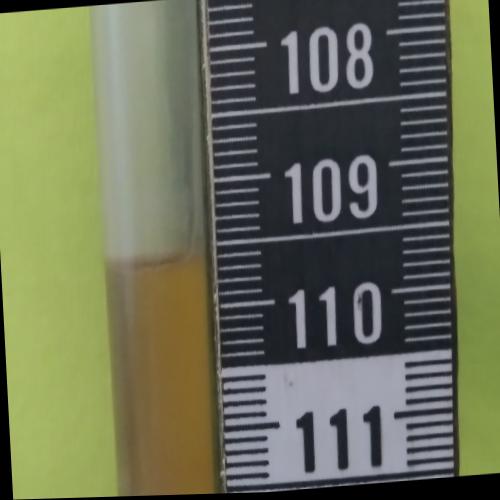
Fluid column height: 109.6 cm